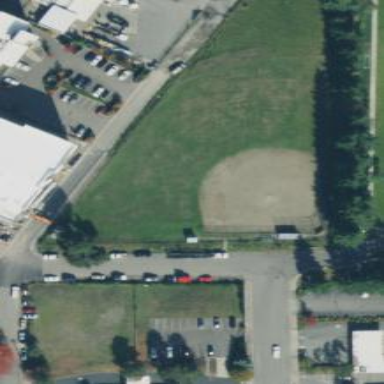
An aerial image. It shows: Baseball pitch for leisure and sports activities.